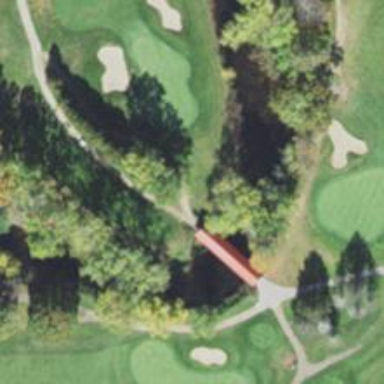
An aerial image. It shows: Path for both roads and golfers.